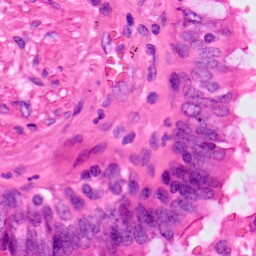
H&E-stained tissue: Lung